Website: bh-photo
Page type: customer-info-address
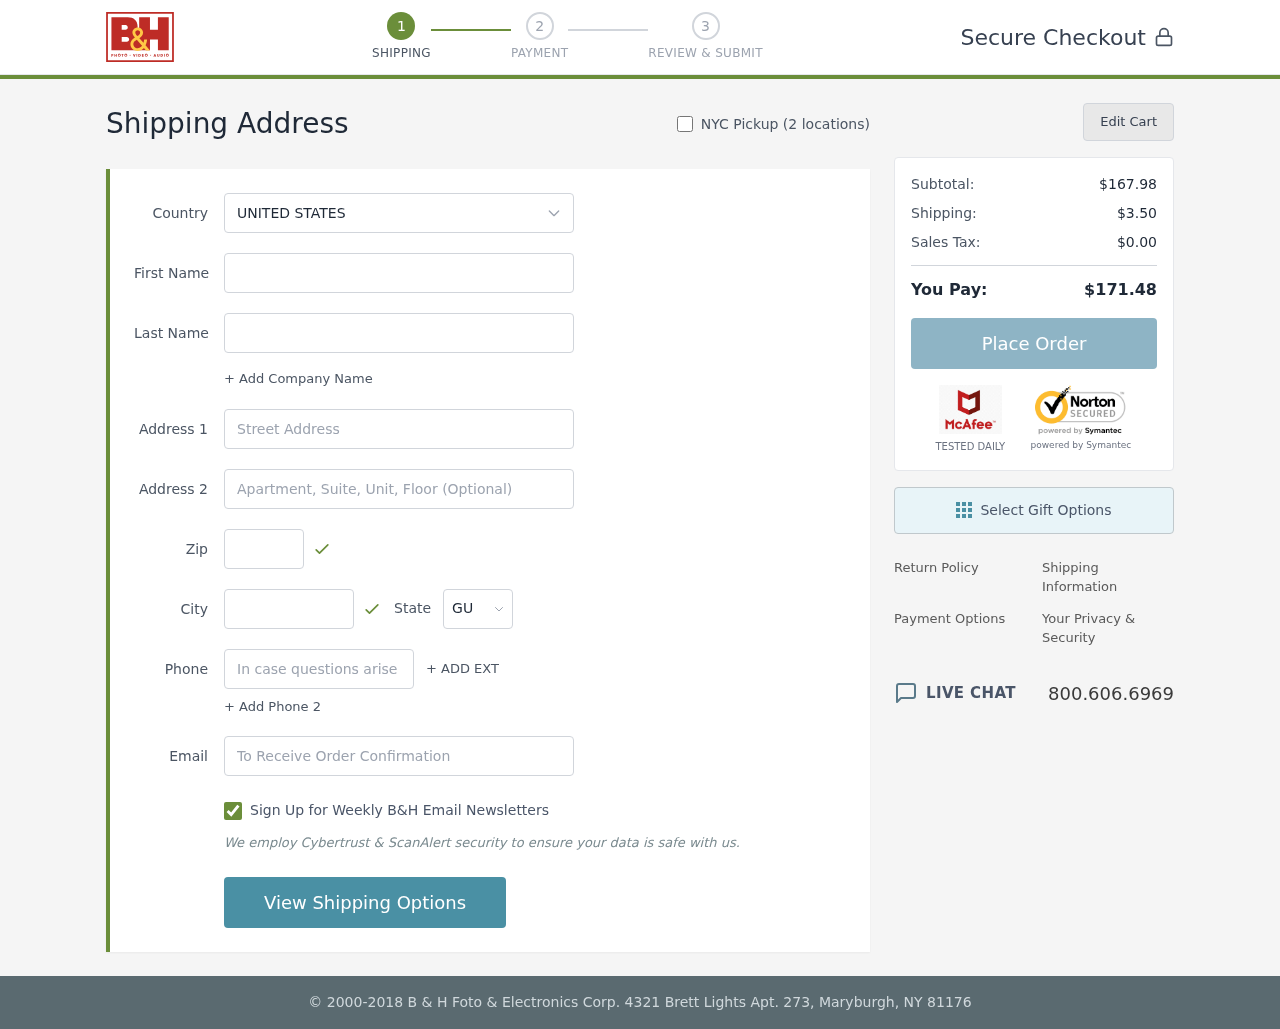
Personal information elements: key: PII_CITY
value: Gomezstad
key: PII_COUNTRY
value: United States
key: PII_EMAIL
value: andrew_page@hotmail.com
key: PII_FIRSTNAME
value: Andrew
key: PII_LASTNAME
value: Page
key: PII_PHONE
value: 4978889880
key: PII_POSTCODE
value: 07169
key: PII_STATE_ABBR
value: GU
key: PII_STREET
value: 49109 Kevin Spur Suite 773
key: PII_STREET2
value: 75264 Stone Stream Suite 024
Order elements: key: ORDER_SUBTOTAL
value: $167.98
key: ORDER_SHIPPING_COST
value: $3.50
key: ORDER_TAX
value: $0.00
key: ORDER_TOTAL
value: $171.48